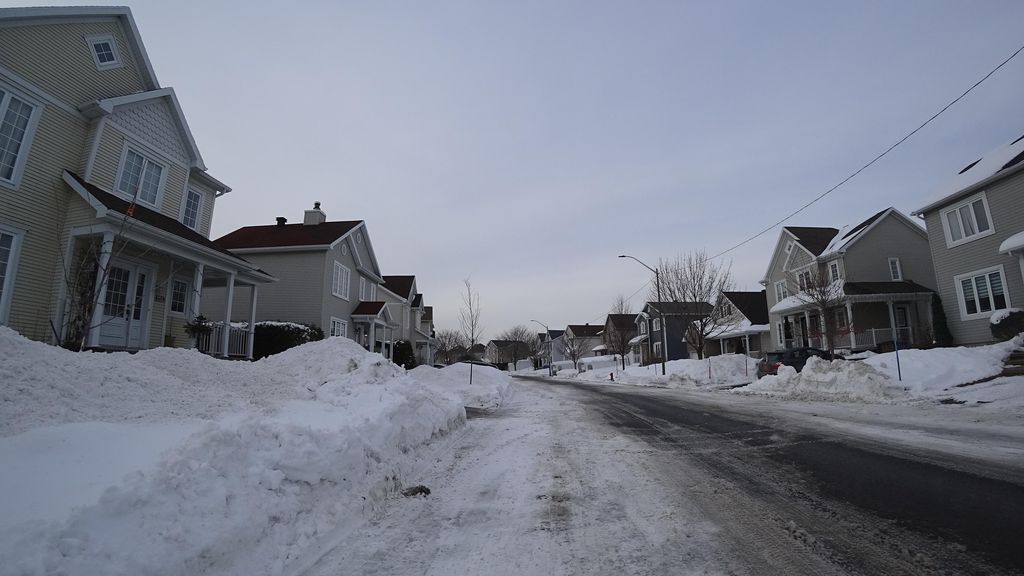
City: quebec_city